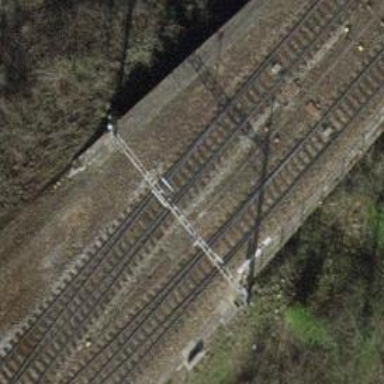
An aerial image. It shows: Railway bridge with electrified contact lines in yard area.